Field crop: maize
Growth stage: 2
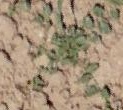
Species: convolvulus